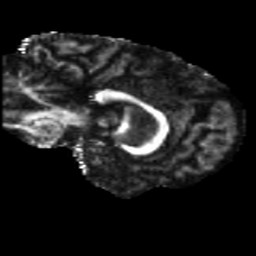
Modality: FA
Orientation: sagittal
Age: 68
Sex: female
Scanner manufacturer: siemens
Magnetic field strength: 3 T
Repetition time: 5.25 s
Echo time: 0.08 s